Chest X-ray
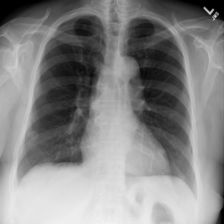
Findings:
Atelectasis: negative
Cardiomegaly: negative
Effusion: negative
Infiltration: negative
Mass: negative
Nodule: positive
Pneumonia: negative
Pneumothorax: negative
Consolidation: negative
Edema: negative
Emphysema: negative
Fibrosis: negative
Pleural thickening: negative
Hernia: negative